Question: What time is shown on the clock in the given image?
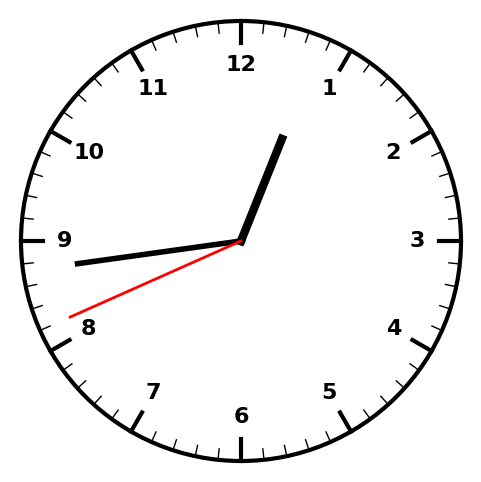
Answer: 12:43:41